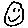
Label: smiley face